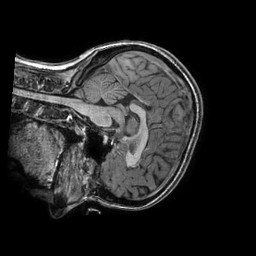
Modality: T1w
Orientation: sagittal
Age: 18
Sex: female
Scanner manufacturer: ge
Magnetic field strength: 3 T
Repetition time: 0.008788 s
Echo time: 0.003788 s